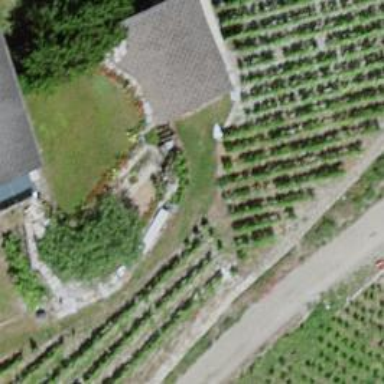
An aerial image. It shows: Vineyard with grape crops.